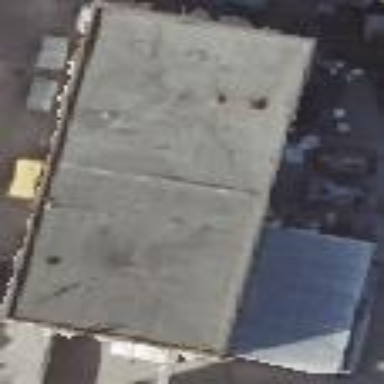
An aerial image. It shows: Industrial building.